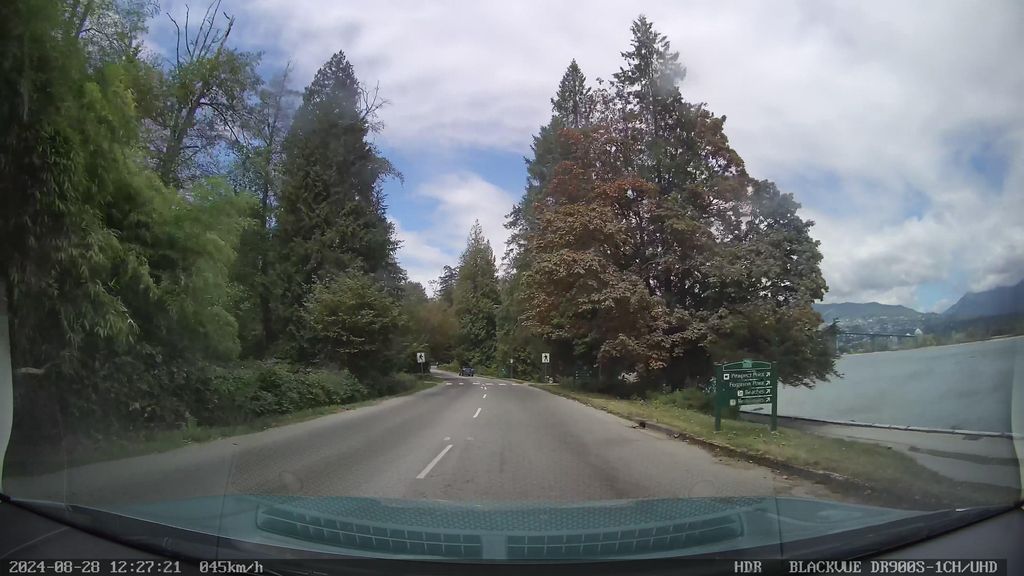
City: vancouver